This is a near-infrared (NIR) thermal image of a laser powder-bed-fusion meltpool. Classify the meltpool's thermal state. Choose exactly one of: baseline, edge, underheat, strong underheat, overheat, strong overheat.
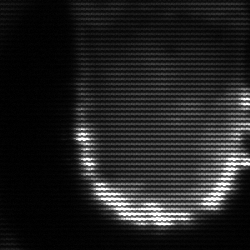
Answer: baseline